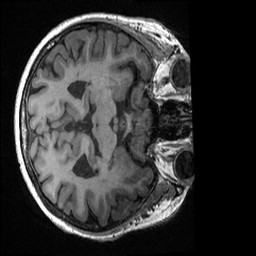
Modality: T1w
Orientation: axial
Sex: female
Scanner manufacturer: ge
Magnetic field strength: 3 T
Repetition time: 0.0064 s
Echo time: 0.00281 s